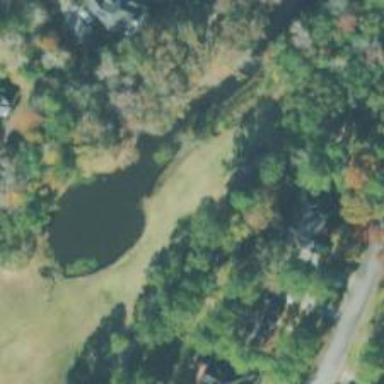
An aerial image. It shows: Golf tee.